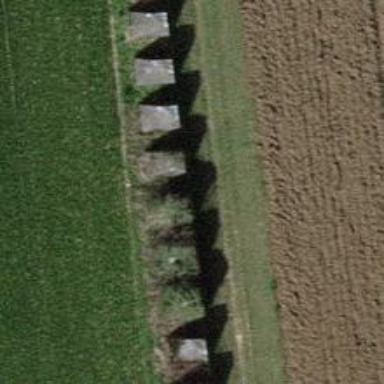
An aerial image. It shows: Block barrier.